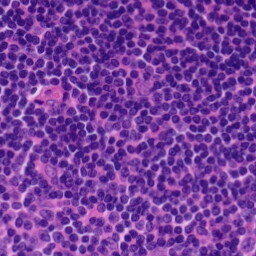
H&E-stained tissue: Tonsil